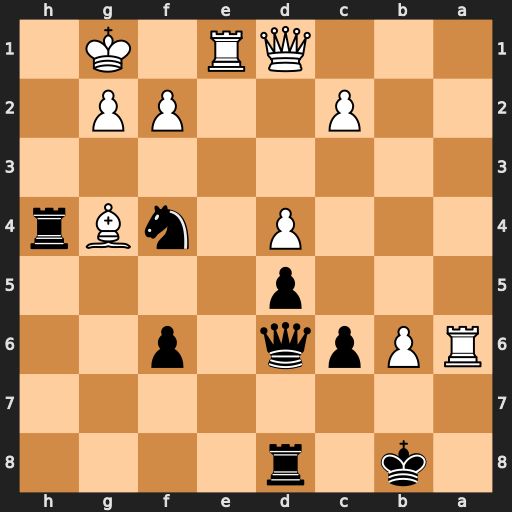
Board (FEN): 1k1r4/8/RPpq1p2/3p4/3P1nBr/8/2P2PP1/3QR1K1
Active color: b
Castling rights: -
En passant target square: -
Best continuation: Ne2+ Kf1 Nc3 Ra8+ Kb7